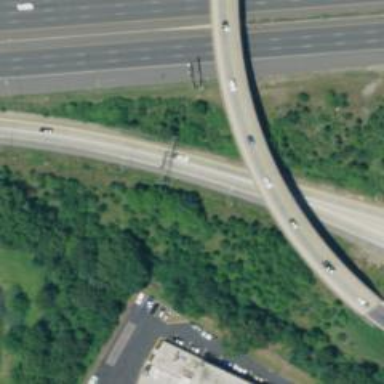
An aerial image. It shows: Motorway junction.